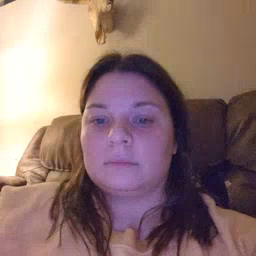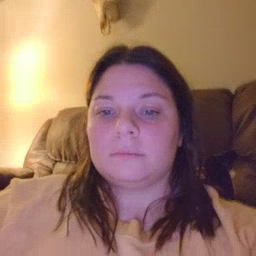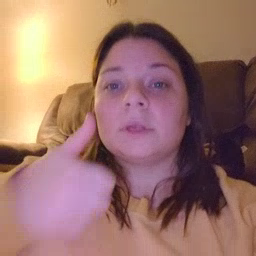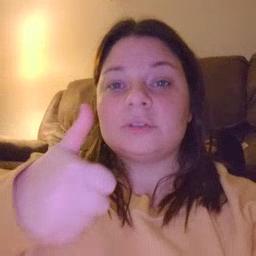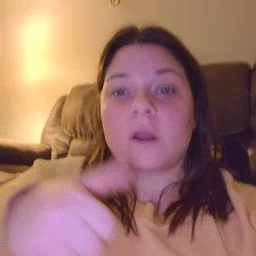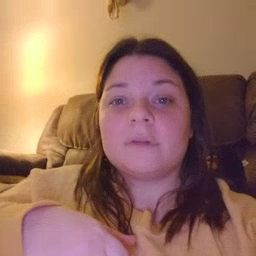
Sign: yourself